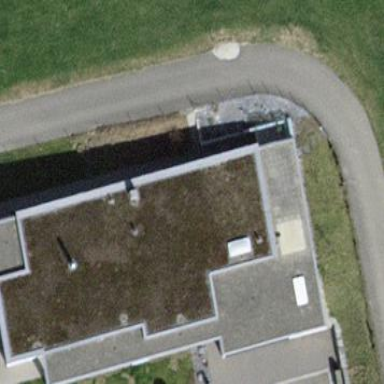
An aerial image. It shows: Building with flat roof.